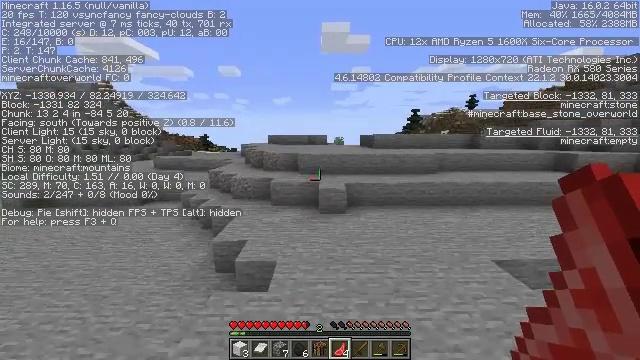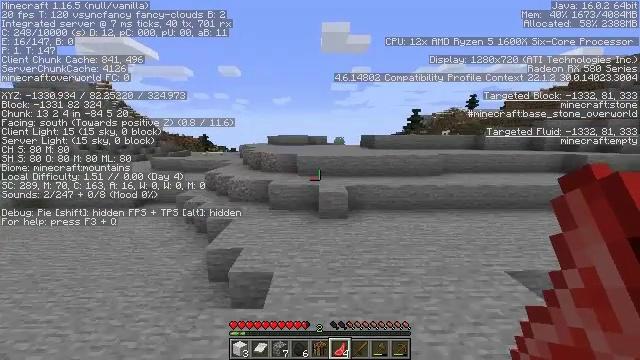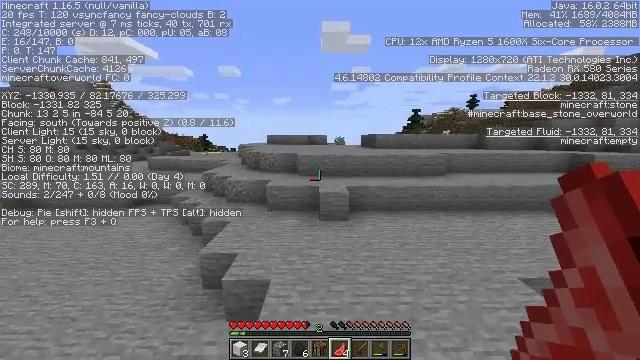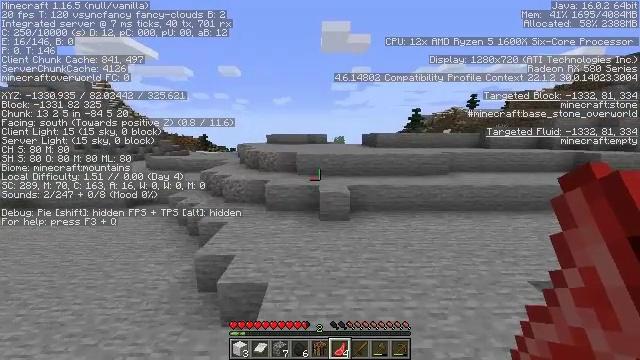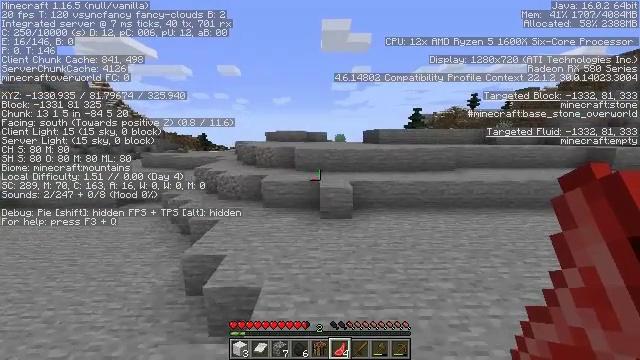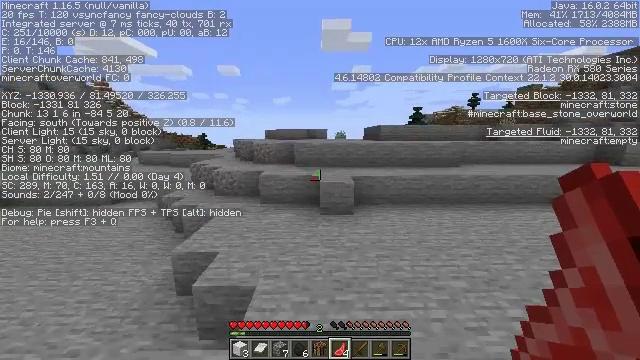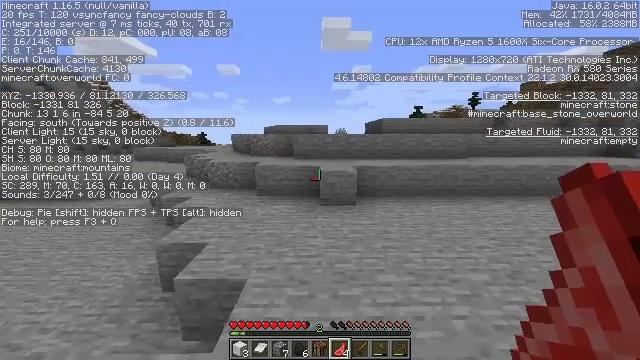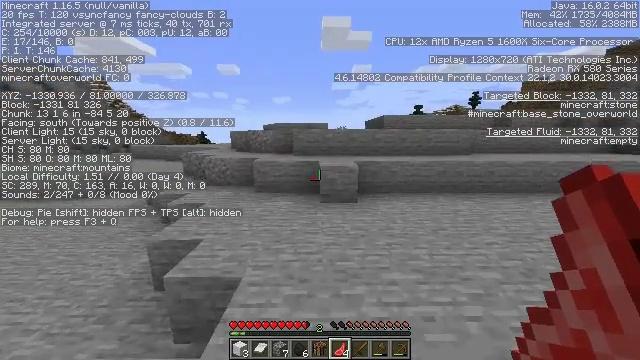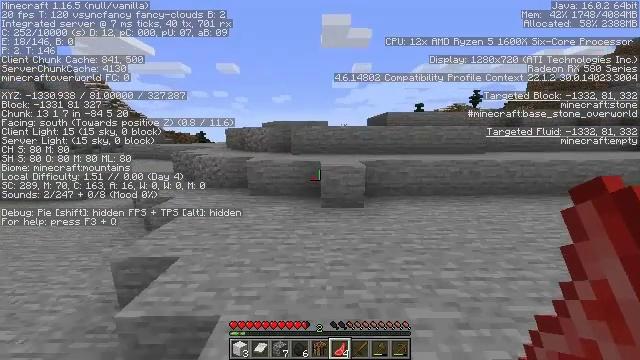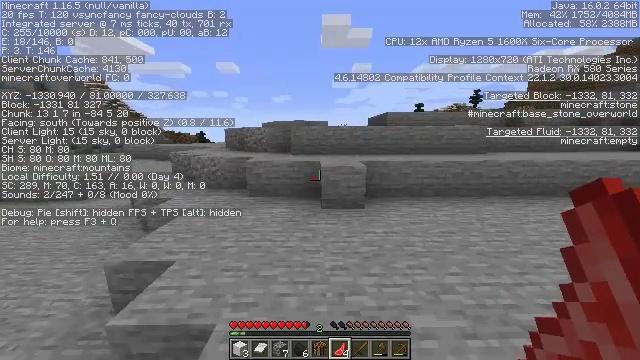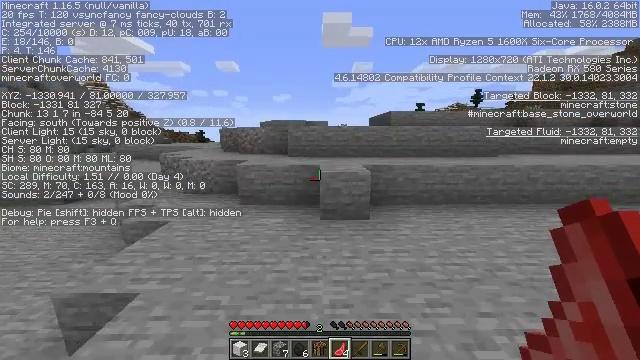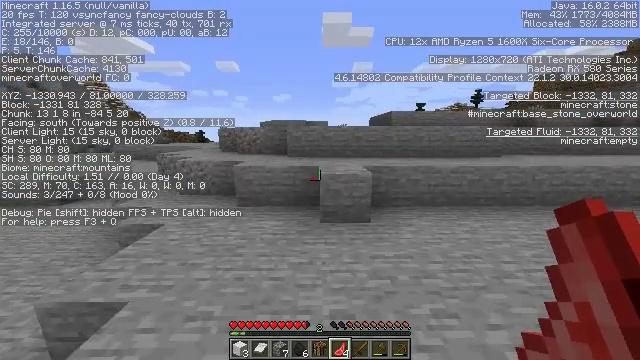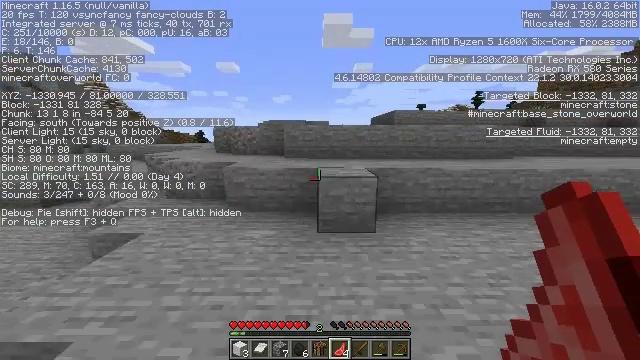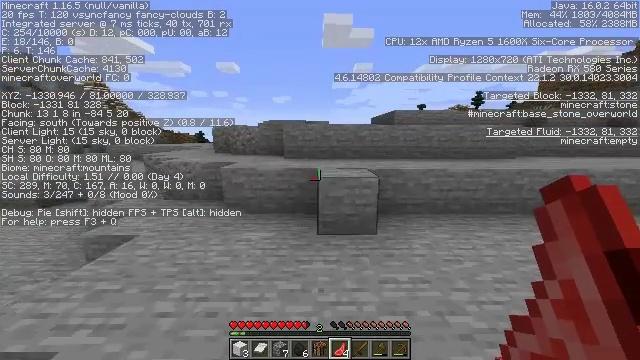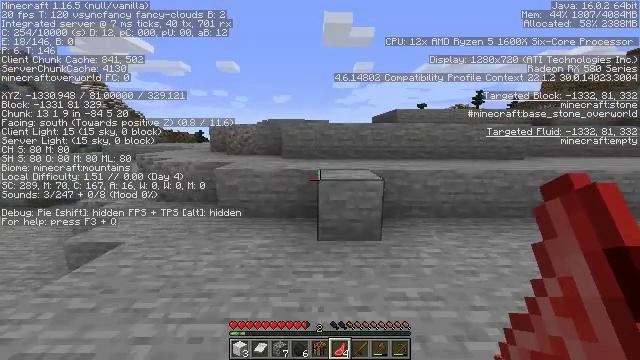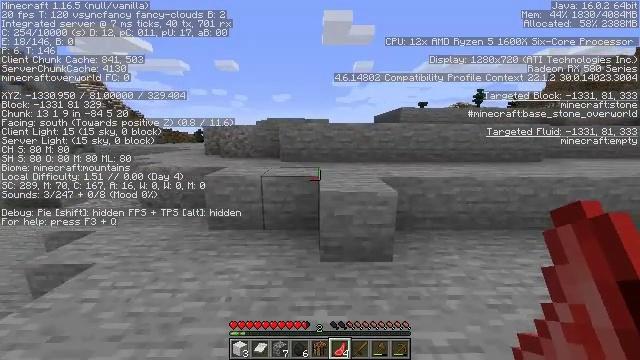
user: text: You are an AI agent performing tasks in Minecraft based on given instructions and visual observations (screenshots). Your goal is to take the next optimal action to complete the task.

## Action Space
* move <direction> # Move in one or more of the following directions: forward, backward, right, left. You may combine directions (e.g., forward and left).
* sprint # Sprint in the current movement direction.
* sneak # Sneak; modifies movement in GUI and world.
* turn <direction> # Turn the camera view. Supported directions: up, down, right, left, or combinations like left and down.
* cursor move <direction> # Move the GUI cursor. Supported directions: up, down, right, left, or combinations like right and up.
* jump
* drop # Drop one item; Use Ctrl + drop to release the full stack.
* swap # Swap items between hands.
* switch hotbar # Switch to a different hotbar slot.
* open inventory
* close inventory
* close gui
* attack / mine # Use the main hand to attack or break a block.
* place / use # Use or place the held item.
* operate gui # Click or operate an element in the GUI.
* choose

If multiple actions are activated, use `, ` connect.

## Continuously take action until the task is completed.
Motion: motion action
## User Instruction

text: Mine the oak trapdoor.
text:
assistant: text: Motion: move forward, jump
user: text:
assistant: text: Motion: move forward, jump
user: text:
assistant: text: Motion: move forward
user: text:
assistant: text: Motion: move forward
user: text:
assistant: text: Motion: move forward
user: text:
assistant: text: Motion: move forward
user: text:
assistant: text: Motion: move forward
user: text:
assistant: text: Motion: move forward
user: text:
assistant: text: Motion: move forward
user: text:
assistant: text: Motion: move forward
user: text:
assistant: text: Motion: move forward
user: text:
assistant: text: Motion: move forward
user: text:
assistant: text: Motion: move forward
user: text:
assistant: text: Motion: move forward
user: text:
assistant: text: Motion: move forward
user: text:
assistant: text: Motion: move forward
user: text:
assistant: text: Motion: move forward, jump
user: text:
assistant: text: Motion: move forward, jump
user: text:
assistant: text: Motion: move forward, jump
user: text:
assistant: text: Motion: move forward, jump
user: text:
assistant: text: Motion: move forward, jump
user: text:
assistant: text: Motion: move forward, jump
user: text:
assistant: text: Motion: move forward, jump
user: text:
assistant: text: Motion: move forward, jump
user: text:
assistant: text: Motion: move forward, jump
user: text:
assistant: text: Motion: move forward
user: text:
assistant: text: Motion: move forward
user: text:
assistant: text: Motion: move forward
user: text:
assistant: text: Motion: move forward, jump
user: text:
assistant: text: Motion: move forward, jump